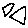
Label: triangle